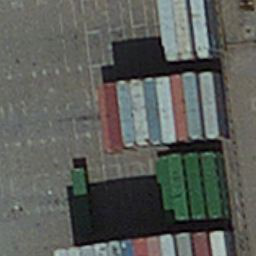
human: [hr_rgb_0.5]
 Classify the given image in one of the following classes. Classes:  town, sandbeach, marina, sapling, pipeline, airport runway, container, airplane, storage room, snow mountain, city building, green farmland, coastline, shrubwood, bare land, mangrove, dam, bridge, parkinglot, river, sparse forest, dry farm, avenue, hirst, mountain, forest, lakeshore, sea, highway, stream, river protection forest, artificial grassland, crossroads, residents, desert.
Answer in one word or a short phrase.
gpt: container